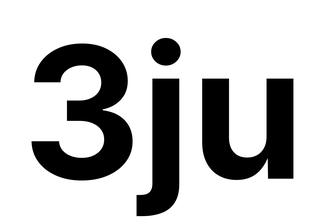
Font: Inter_Bold